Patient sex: F
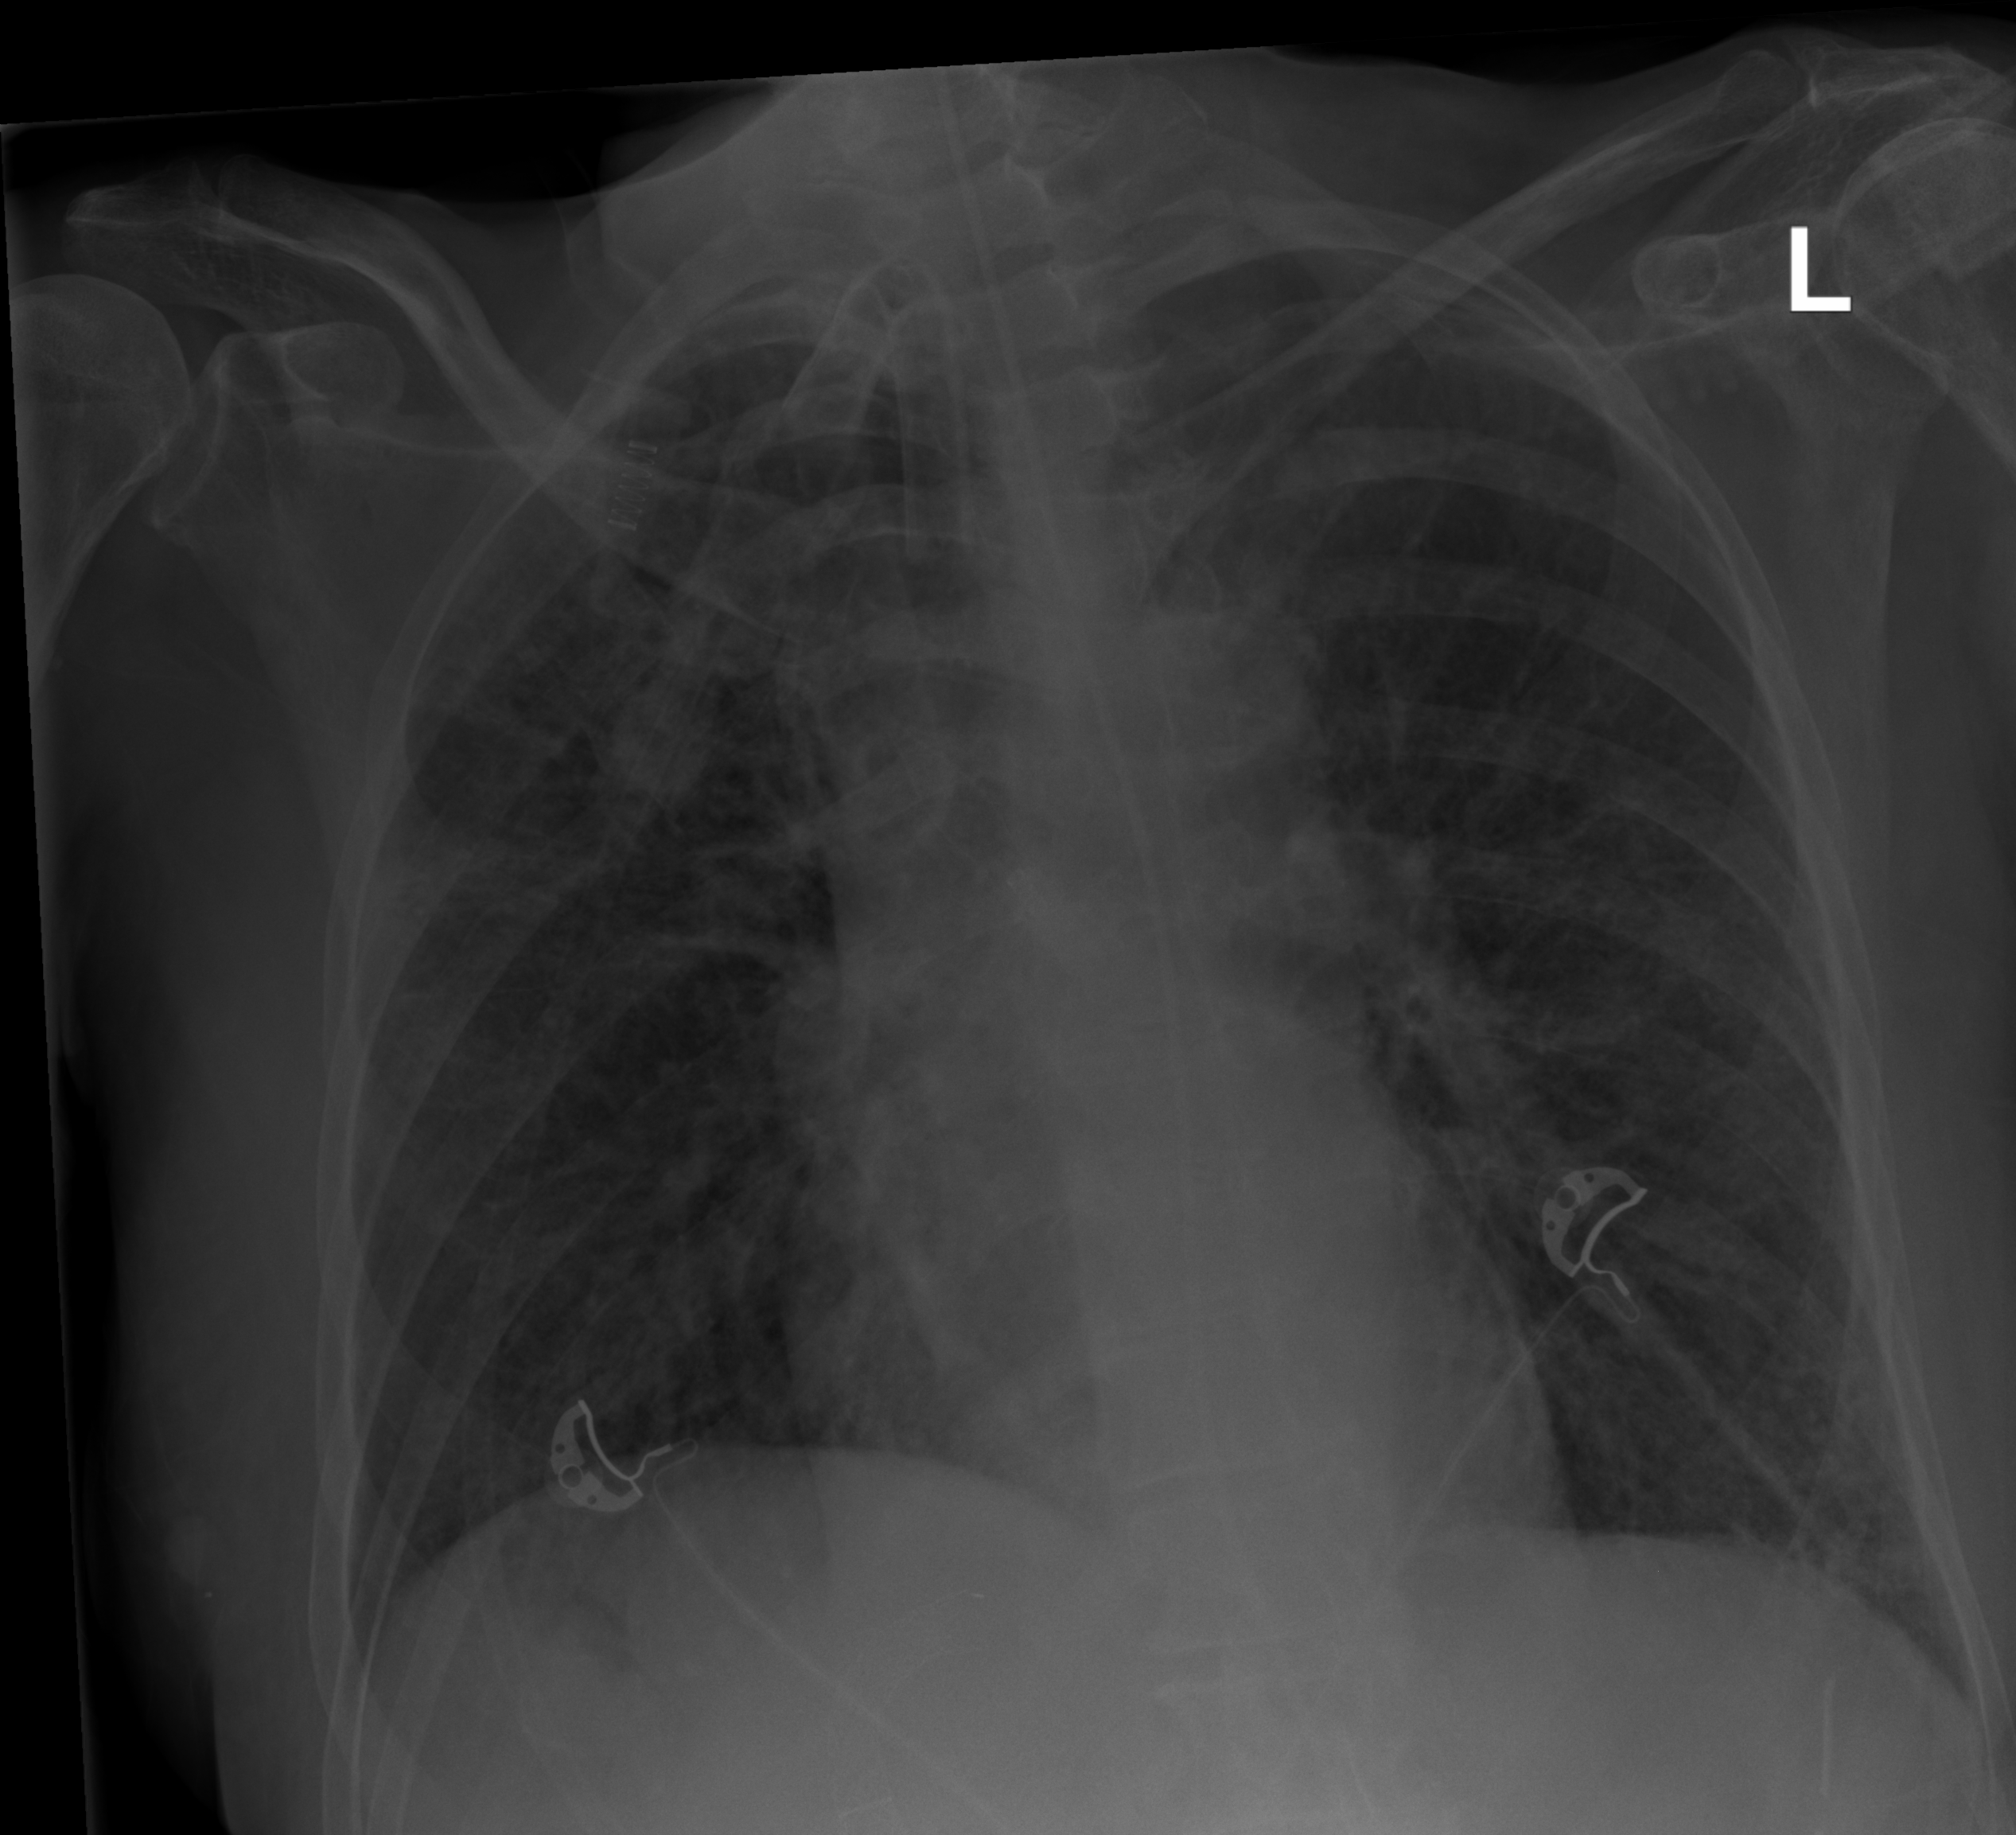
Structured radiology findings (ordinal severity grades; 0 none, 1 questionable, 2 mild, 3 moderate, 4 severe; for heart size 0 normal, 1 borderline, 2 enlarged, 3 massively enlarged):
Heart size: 0
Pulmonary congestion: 2
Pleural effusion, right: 0
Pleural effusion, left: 0
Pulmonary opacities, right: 2
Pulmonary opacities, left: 3
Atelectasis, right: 2
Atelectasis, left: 3